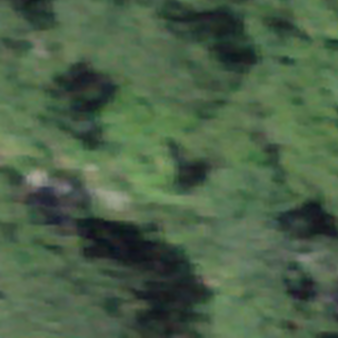
Label: other